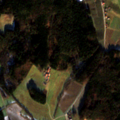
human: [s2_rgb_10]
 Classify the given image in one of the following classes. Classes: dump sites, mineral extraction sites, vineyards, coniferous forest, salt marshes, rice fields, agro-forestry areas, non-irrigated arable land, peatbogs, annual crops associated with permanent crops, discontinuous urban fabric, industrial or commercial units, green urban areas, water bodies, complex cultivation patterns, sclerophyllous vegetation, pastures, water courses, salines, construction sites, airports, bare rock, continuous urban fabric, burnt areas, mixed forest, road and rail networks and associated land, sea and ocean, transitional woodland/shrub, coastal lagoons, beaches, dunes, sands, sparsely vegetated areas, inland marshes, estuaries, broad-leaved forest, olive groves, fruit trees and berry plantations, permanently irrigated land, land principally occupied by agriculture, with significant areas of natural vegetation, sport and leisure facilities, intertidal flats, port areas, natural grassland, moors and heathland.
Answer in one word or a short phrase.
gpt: non-irrigated arable land, pastures, mixed forest